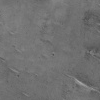
Atmospheric dust classification: not_dusty